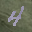
Label: 4